Question: Am trying to bind data to a dropdown list on pageload based on a condition. Code explains further below.
'''
public partial class AddExhibit : System.Web.UI.Page
{
string adminID, caseIDRetrieved;
DataSet caseDataSet = new DataSet();
SqlDataAdapter caseSqlDataAdapter = new SqlDataAdapter();
string strConn = WebConfigurationManager.ConnectionStrings["CMSSQL3ConnectionString1"].ConnectionString;
protected void Page_Load(object sender, EventArgs e)
{
adminID = Request.QueryString["adminID"];
caseIDRetrieved = Request.QueryString["caseID"];
if (caseIDRetrieved != null)
{
CaseIDDropDownList.Text = caseIDRetrieved;
//CaseIDDropDownList.Enabled = false;
}
else
{
try
{
CreateDataSet();
DataView caseDataView = new DataView(caseDataSet.Tables[0]);
CaseIDDropDownList.DataSource = caseDataView;
CaseIDDropDownList.DataBind();
}
catch (Exception ex)
{
string script = "<script>alert('" + ex.Message + "');</script>";
}
}
}
'''
The CreateDataset method that is called in the if..else statement is contains the following code.
'''
private void CreateDataSet()
{
SqlConnection caseConnection = new SqlConnection(strConn);
caseSqlDataAdapter.SelectCommand = new SqlCommand("Select CaseID FROM Cases", caseConnection);
caseSqlDataAdapter.Fill(caseDataSet);
}
'''
However when I load the page and as usual the condition that is supposed to bid the data is met, the gridview decides to displays as follows...

IS IT ME OR ITS THE DATAGRID?...??
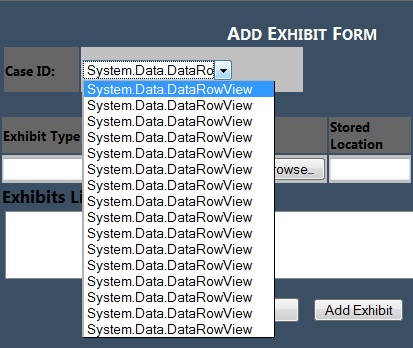
Answer: You are trying to bind a combo box to a Data View. You're not a , but it's definitely your fault!!
The problem behind this is that what you bind ('DataView') is a collection of 'DataRowView', which is a multi-dimensional entity (ie. a table) when combo boxes are unidimensional.
The reason why you get this is that combo boxes use the 'ToString()' method to render the object they are bound to. So, making it all together, you are binding the combo box to a collection of rows, each element of combo box is bound to a row, which is not an entity that can be rendered as a string (as it contains more columns , even if in your case you have one column).
# Solution 1 (bad, requires little more coding and processing)
Transform the DataView in a 'IEnumerable<string>', you'll get it rendered immediately!
# Solution 2 (good)
Acting on the combo box, set the 'DataTextField' property to 'CaseID'
I wanted to tell you about both solutions